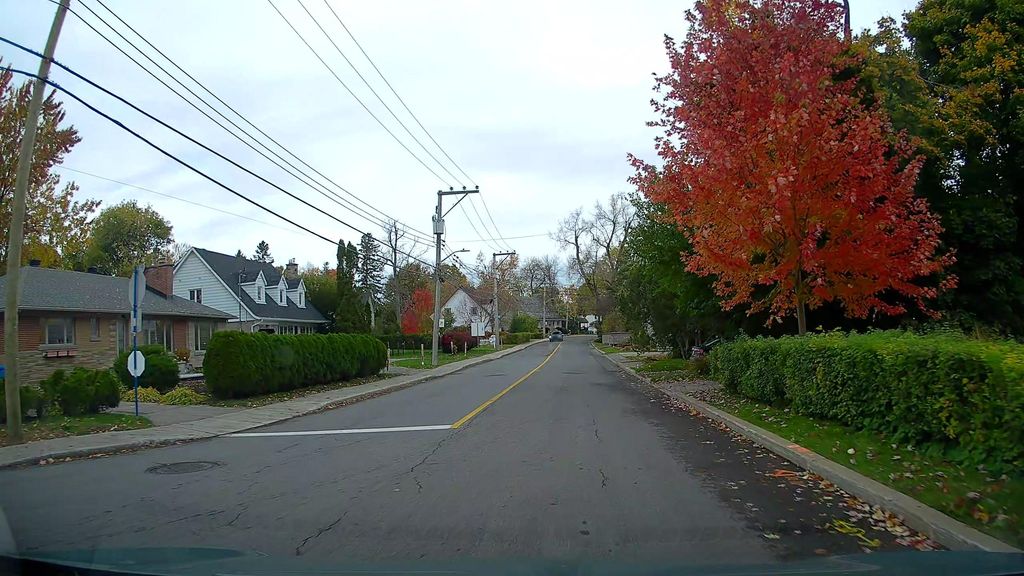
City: montreal